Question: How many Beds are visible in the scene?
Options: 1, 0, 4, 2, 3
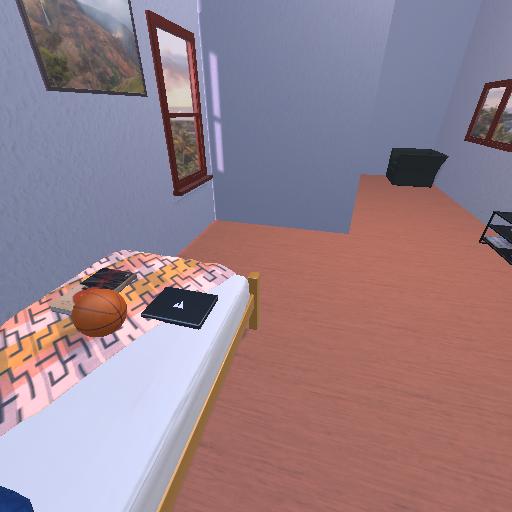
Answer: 1